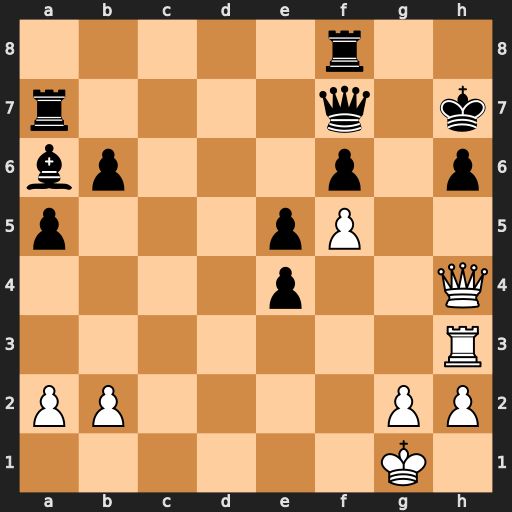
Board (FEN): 5r2/r4q1k/bp3p1p/p3pP2/4p2Q/7R/PP4PP/6K1
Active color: w
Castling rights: -
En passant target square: -
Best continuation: Qxh6+ Kg8 Qh8#